【题型】解答题　【知识点】立体几何　【难度】medium
如图，正四棱柱 \(ABCD-A_1B_1C_1D_1\) 的底面边长为 1，高为 2，点 \(M\) 是棱 \(CC_1\) 上的一个动点（点 \(M\) 与 \(C\)、\(C_1\) 均不重合）。

\vspace{0.5cm}

\noindent
(1) 当点 \(M\) 是棱 \(CC_1\) 的中点时，求证：直线 \(AM \perp \text{平面 } B_1MD_1\)；\\
(2) 当 \(D_1M \perp AB_1\) 时，求点 \(D_1\) 到平面 \(AMB_1\) 的距离。
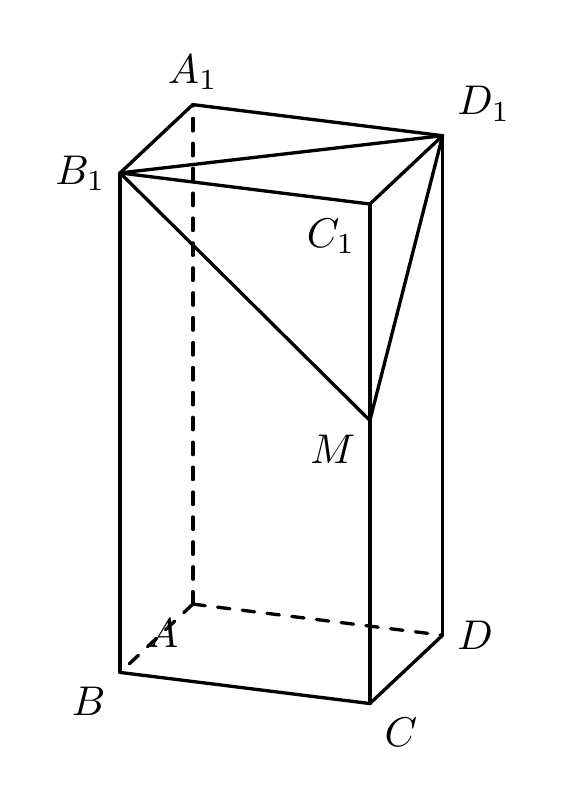
【解答】
\textbf{【详解】}

\vspace{0.3cm}
\noindent
(1) 如图，以 \(A\) 为原点，\(\overrightarrow{AB}\)、\(\overrightarrow{AD}\)、\(\overrightarrow{AA_1}\) 的方向为 \(x\)、\(y\)、\(z\) 轴的正方向，建立如图所示的空间直角坐标系，\\
则 \(A(0,0,0)\)、\(M(1,1,1)\)、\(B_1(1,0,2)\)、\(D_1(0,1,2)\)，

\vspace{0.5cm}

\vspace{0.3cm}

\noindent
\(\overrightarrow{AM} = (1,1,1)\)，\(\overrightarrow{B_1M} = (0,1,-1)\)，\(\overrightarrow{D_1M} = (1,0,-1)\)，\\
由 \(\overrightarrow{AM} \cdot \overrightarrow{B_1M} = 0\)，\(\overrightarrow{AM} \cdot \overrightarrow{D_1M} = 0\)，得 \(AM \perp B_1M\)，\(AM \perp D_1M\)，\\
又 \(B_1M \cap D_1M = M\)，\(B_1M\)、\(D_1M \subset \text{平面 } B_1MD_1\)，\\
所以直线 \(AM \perp \text{平面 } B_1MD_1\)。

\vspace{0.3cm}
\noindent
(2) 设点 \(M = (1,1,h)\) (\(0 < h < 2\))，则 \(\overrightarrow{D_1M} = (1,0,h-2)\)，\(\overrightarrow{AB_1} = (1,0,2)\)，\\
由 \(\overrightarrow{D_1M} \cdot \overrightarrow{AB_1} = 0\)，即 \(1 + 2(h-2) = 0\)，得 \(h = \frac{3}{2}\)，则 \(\overrightarrow{AM} = \left(1,1,\frac{3}{2}\right)\)，\\
设平面的法向量为 \(\vec{n} = (u,v,w)\)，则
\[
\begin{cases}
\vec{n} \cdot \overrightarrow{AM} = u + v + \frac{3}{2}w = 0 \\
\vec{n} \cdot \overrightarrow{AB_1} = u + 2w = 0
\end{cases}
\]
取 \(w = 2\)，得 \(u = -4\)，\(v = 1\)，从而得到平面 \(AMB_1\) 的一个法向量是 \(\vec{n} = (-4,1,2)\)，\\
因为 \(\overrightarrow{D_1M} = \left(1,0,-\frac{1}{2}\right)\)，所以点 \(D_1\) 到平面 \(AMB_1\) 的距离为
\[
d = \frac{|\vec{n} \cdot \overrightarrow{D_1M}|}{|\vec{n}|} = \frac{|-4 + 0 - 1|}{\sqrt{(-4)^2 + 1^2 + 2^2}} = \frac{5\sqrt{21}}{21}.
\]
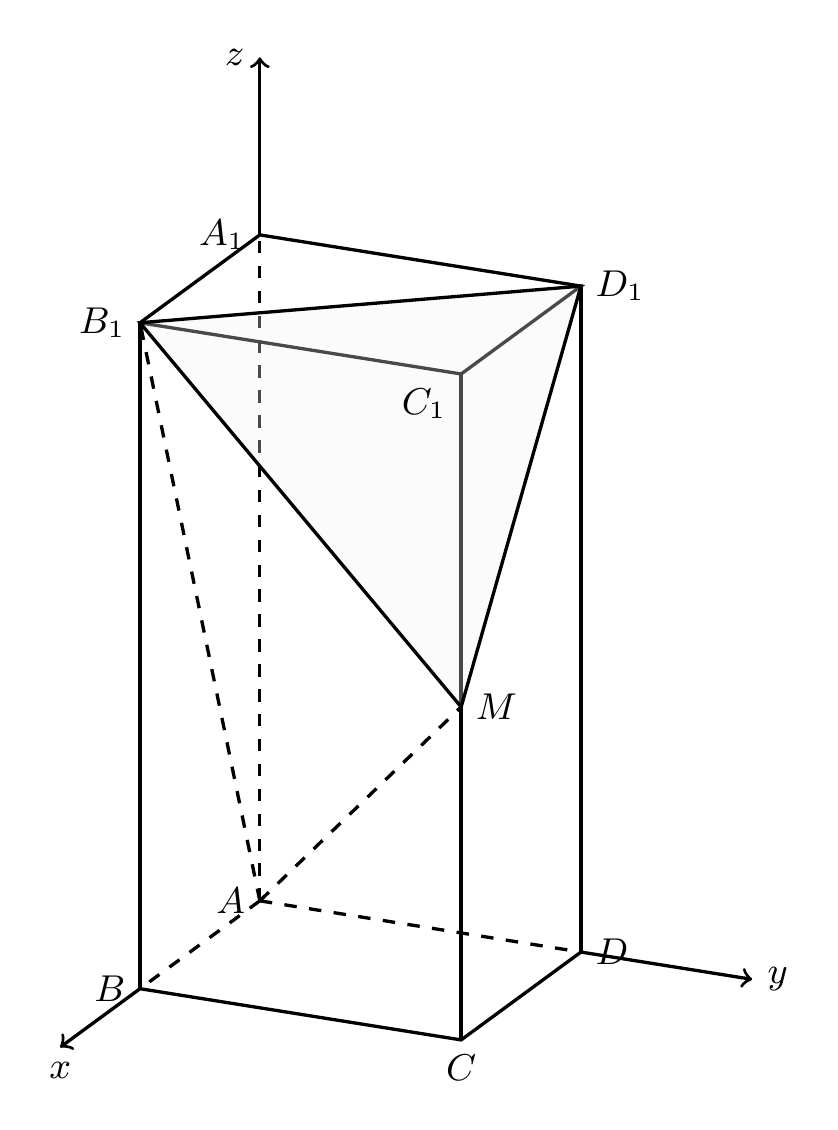